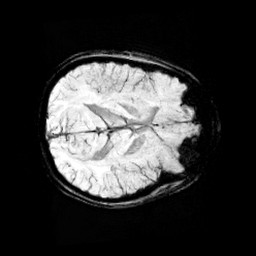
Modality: minIP
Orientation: axial
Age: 12
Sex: female
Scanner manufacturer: siemens
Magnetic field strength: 3 T
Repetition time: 0.027 s
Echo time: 0.02 s